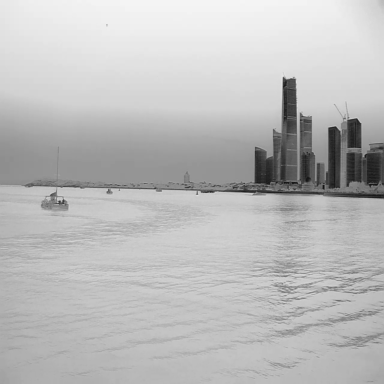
There are five bulk_carriers in the infrared image.